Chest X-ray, AP view. Patient: 48 years old, sex F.
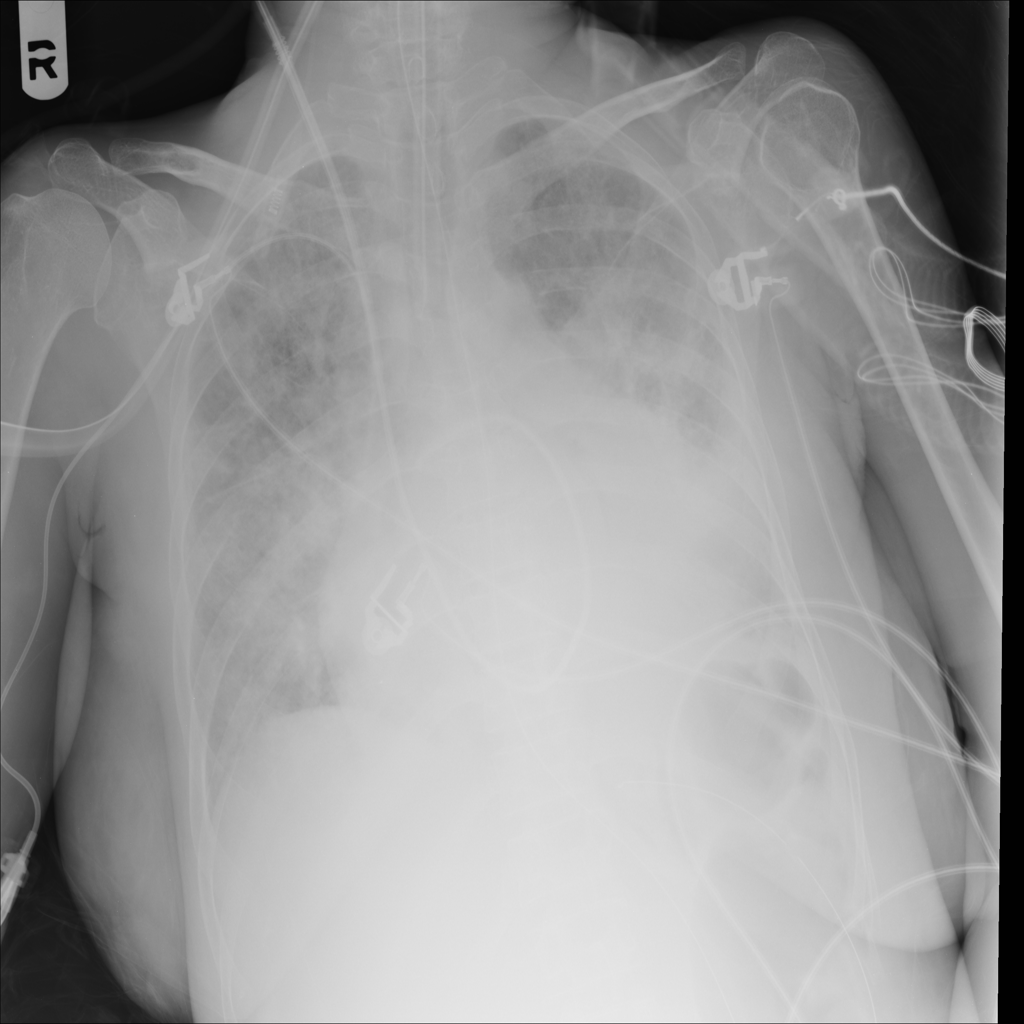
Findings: Atelectasis, Edema, Infiltration